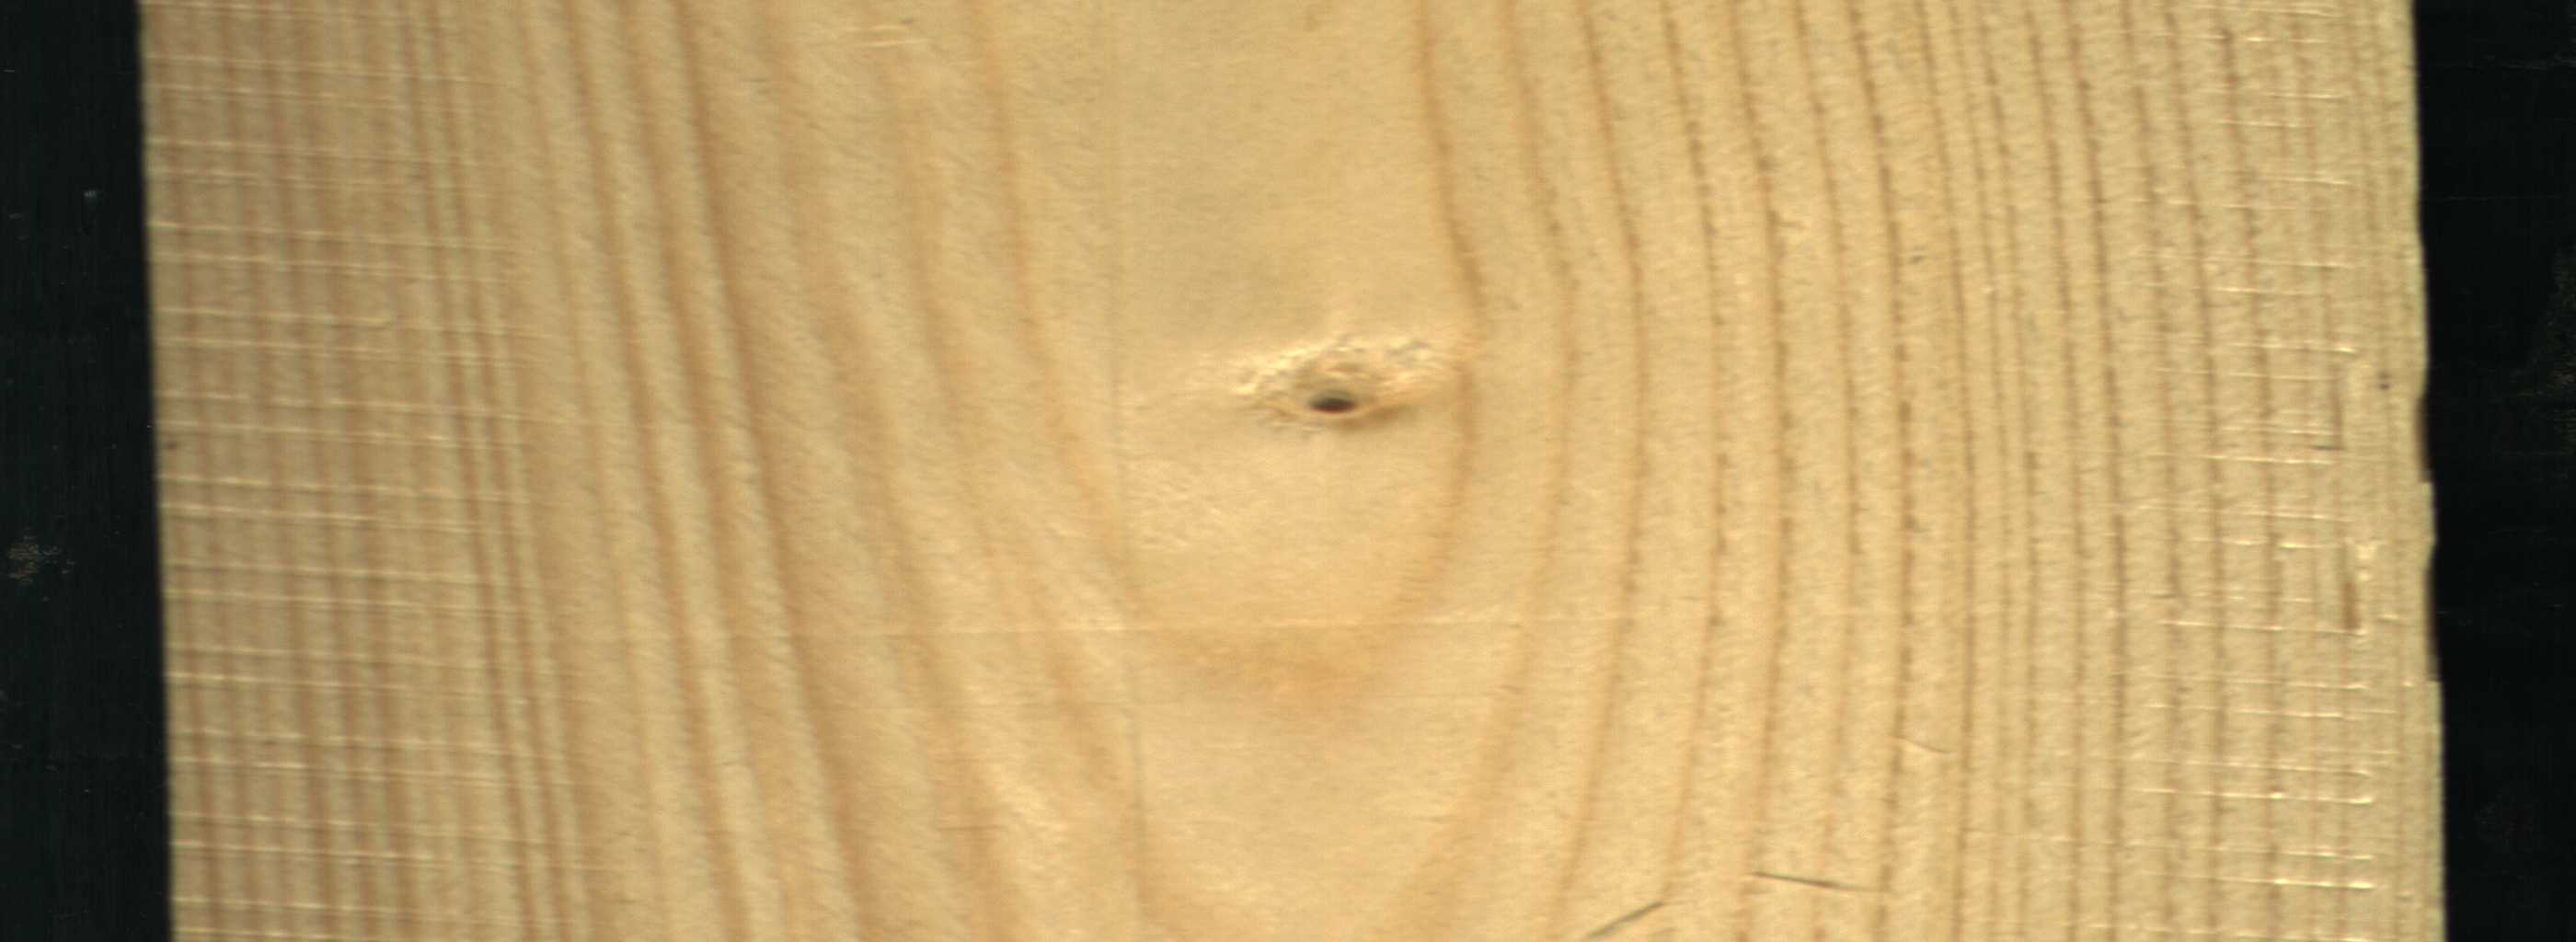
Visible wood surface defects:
Live_Knot